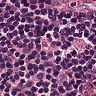
Metastatic tissue present: no